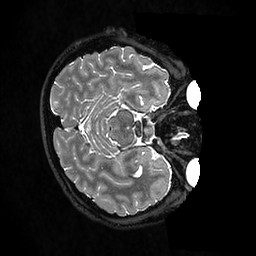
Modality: T2w
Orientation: axial
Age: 24
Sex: female
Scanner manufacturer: ge
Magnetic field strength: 3 T
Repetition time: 3.202 s
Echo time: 0.0669 s